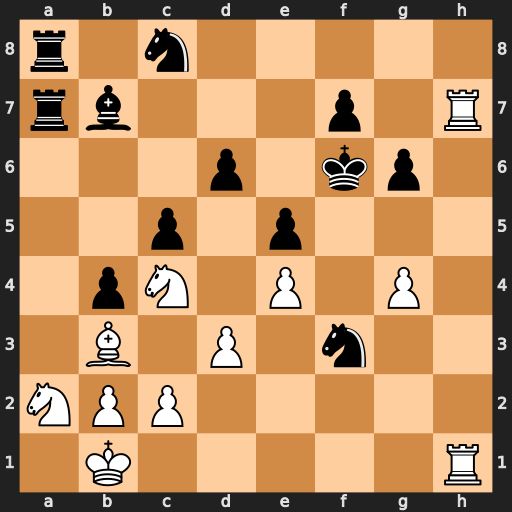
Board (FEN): r1n5/rb3p1R/3p1kp1/2p1p3/1pN1P1P1/1B1P1n2/NPP5/1K5R
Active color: w
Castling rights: -
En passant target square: -
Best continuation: Rf1 Kg5 Rxf3